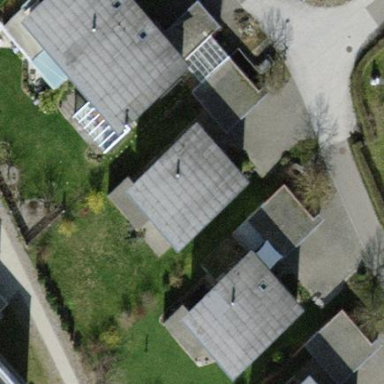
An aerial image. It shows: Detached building.